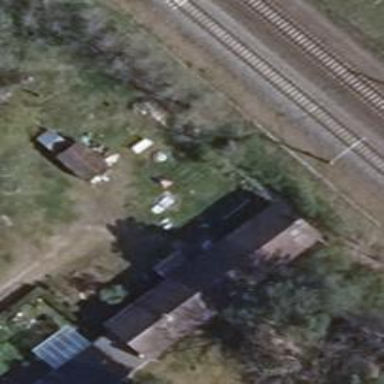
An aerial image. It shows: Building with gabled roof.